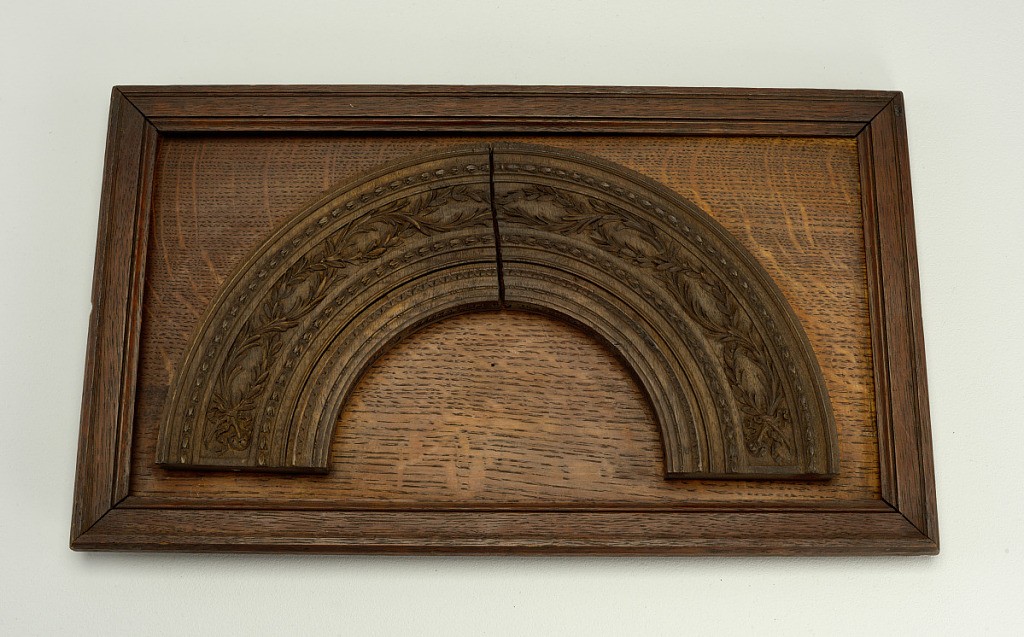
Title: Molding
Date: ca. 1785
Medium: Oak
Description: Semi-circular. Series of plain moldings, with frieze of olive leaves. Soffit carved with guilloches and rosettes.